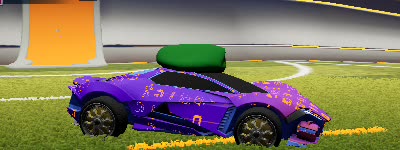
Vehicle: werewolf